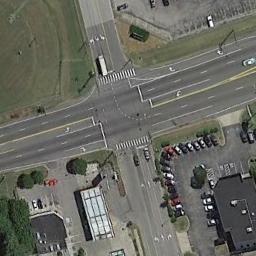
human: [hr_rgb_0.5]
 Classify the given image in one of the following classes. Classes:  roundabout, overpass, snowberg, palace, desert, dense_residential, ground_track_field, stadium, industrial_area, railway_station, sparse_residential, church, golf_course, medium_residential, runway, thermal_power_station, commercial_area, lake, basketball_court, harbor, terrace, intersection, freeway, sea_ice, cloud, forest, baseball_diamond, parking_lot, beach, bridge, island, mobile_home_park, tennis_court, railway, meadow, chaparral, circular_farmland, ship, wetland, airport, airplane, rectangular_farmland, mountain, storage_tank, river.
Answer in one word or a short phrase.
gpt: intersection